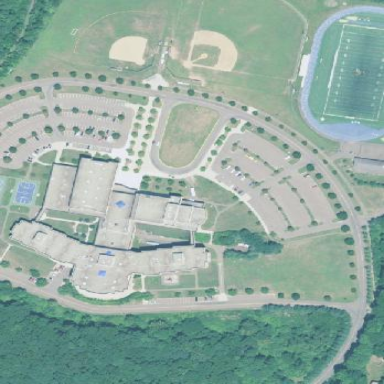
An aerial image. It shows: School.